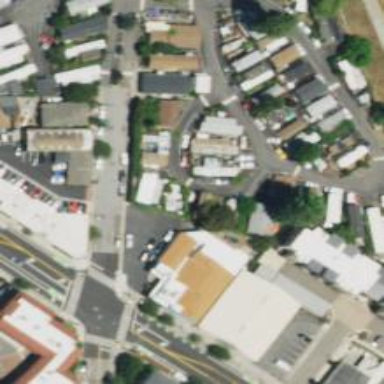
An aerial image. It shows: Alleyway designated as service road.